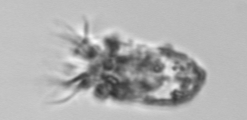
Label: Tintinnopsis